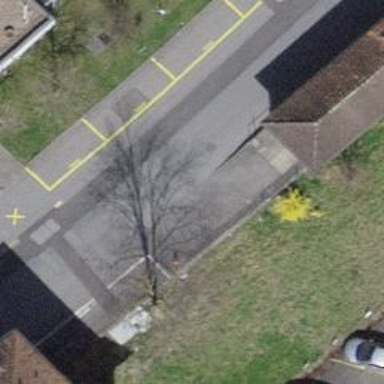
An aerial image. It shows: Motorcycle parking area.